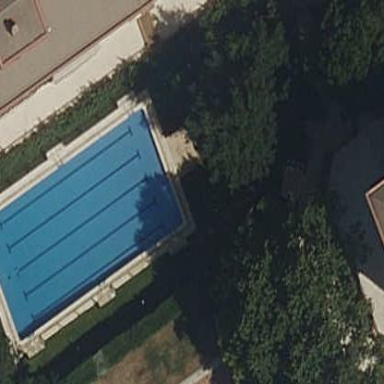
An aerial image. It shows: Swimming pool located in leisure land.